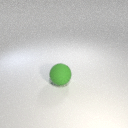
large green rubber sphere